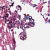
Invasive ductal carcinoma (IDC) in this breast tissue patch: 0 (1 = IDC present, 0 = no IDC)